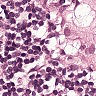
Metastatic tissue present: yes